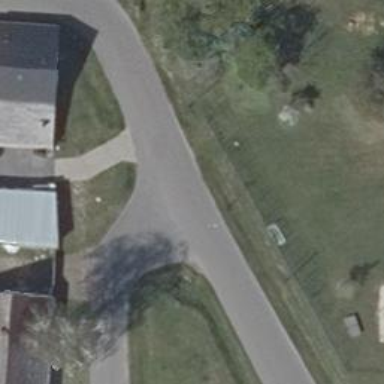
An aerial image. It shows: Asphalt road in residential area.